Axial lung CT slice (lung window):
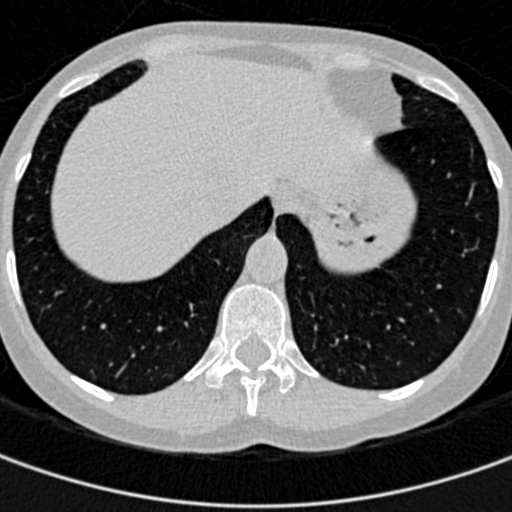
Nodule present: no